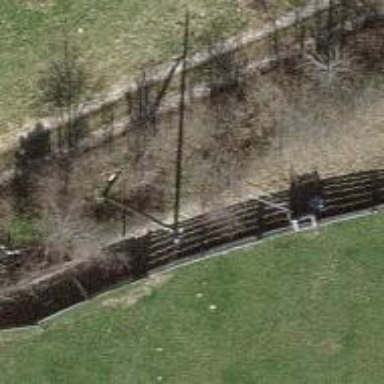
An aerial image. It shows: Power pole.